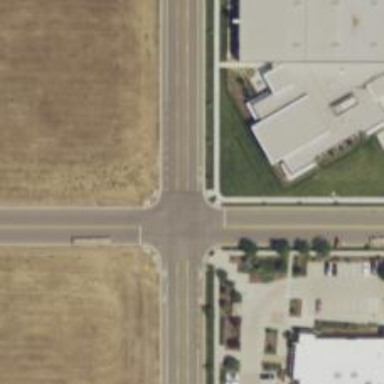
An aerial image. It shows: Road with stop sign.